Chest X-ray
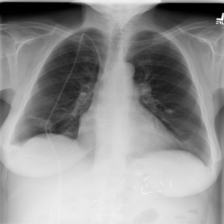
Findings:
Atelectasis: positive
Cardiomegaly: negative
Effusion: negative
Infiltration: negative
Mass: negative
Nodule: positive
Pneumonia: negative
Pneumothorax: negative
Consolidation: negative
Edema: negative
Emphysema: negative
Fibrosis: negative
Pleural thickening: negative
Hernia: negative